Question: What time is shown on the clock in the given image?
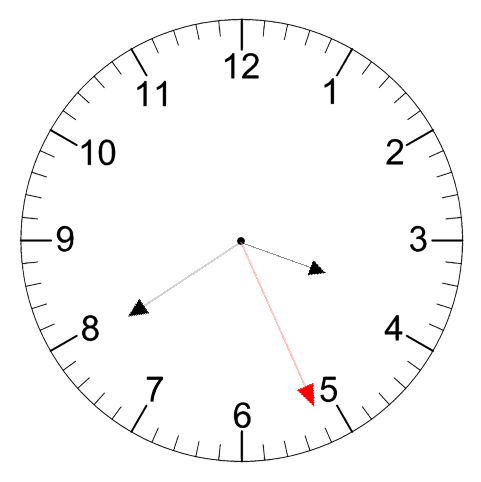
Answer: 03:39:26